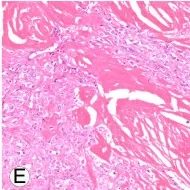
Imaging and immunohistochemical staining related to the pathological diagnosis of malignant solitary fibrous tumor. (E), Collagen deposition can be seen between tumor cells, resembling sclerosis, and some areas of collagen fibers show nodular growth; 200x magnification.
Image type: pathology (immunostaining)